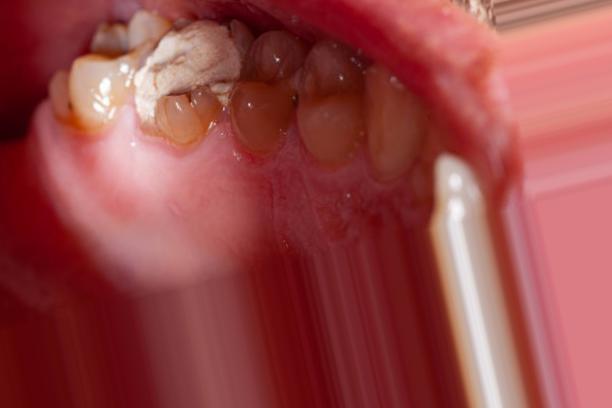
Condition: Caries